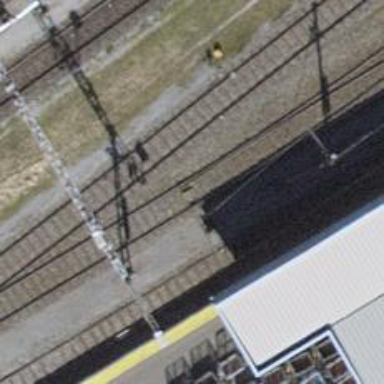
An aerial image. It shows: Rail yard with electrified contact lines for the railway.